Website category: movie
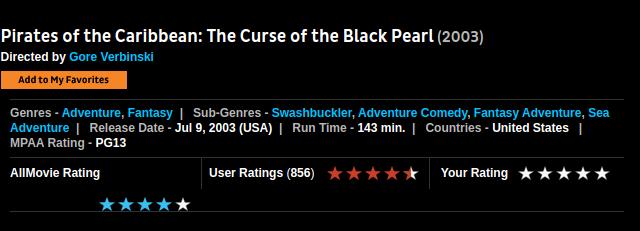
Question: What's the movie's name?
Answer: Pirates of the Caribbean: The Curse of the Black Pearl

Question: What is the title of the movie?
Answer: Pirates of the Caribbean: The Curse of the Black Pearl

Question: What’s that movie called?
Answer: Pirates of the Caribbean: The Curse of the Black Pearl

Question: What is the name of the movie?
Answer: Pirates of the Caribbean: The Curse of the Black Pearl

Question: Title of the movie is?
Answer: Pirates of the Caribbean: The Curse of the Black Pearl

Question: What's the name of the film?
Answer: Pirates of the Caribbean: The Curse of the Black Pearl

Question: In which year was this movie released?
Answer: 2003

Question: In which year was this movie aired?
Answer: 2003

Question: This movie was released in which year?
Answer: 2003

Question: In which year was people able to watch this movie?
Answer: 2003

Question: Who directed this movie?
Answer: Gore Verbinski

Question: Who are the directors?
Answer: Gore Verbinski

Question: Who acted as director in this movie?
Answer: Gore Verbinski

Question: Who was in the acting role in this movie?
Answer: Gore Verbinski

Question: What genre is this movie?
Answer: Adventure , Fantasy

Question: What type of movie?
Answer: Adventure , Fantasy

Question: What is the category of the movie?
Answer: Adventure , Fantasy

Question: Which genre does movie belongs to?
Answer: Adventure , Fantasy

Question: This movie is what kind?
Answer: Adventure , Fantasy

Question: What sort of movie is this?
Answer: Adventure , Fantasy

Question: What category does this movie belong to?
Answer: Adventure , Fantasy

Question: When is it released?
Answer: Jul 9, 2003 (USA)

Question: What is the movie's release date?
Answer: Jul 9, 2003 (USA)

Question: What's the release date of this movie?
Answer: Jul 9, 2003 (USA)

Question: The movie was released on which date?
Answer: Jul 9, 2003 (USA)

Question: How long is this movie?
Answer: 143 min.

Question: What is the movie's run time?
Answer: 143 min.

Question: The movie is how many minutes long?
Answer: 143 min.

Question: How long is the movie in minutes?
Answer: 143 min.

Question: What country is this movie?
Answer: United States

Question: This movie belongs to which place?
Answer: United States

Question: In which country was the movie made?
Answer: United States

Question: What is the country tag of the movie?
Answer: United States

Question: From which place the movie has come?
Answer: United States